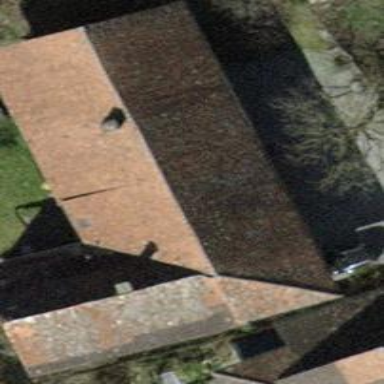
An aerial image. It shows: Farm building with gabled roof.